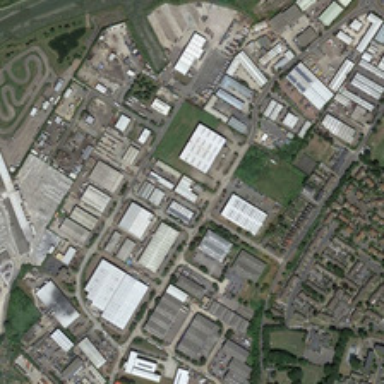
Many buildings and some green trees are in an industrial area .